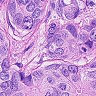
Metastatic tissue present: yes